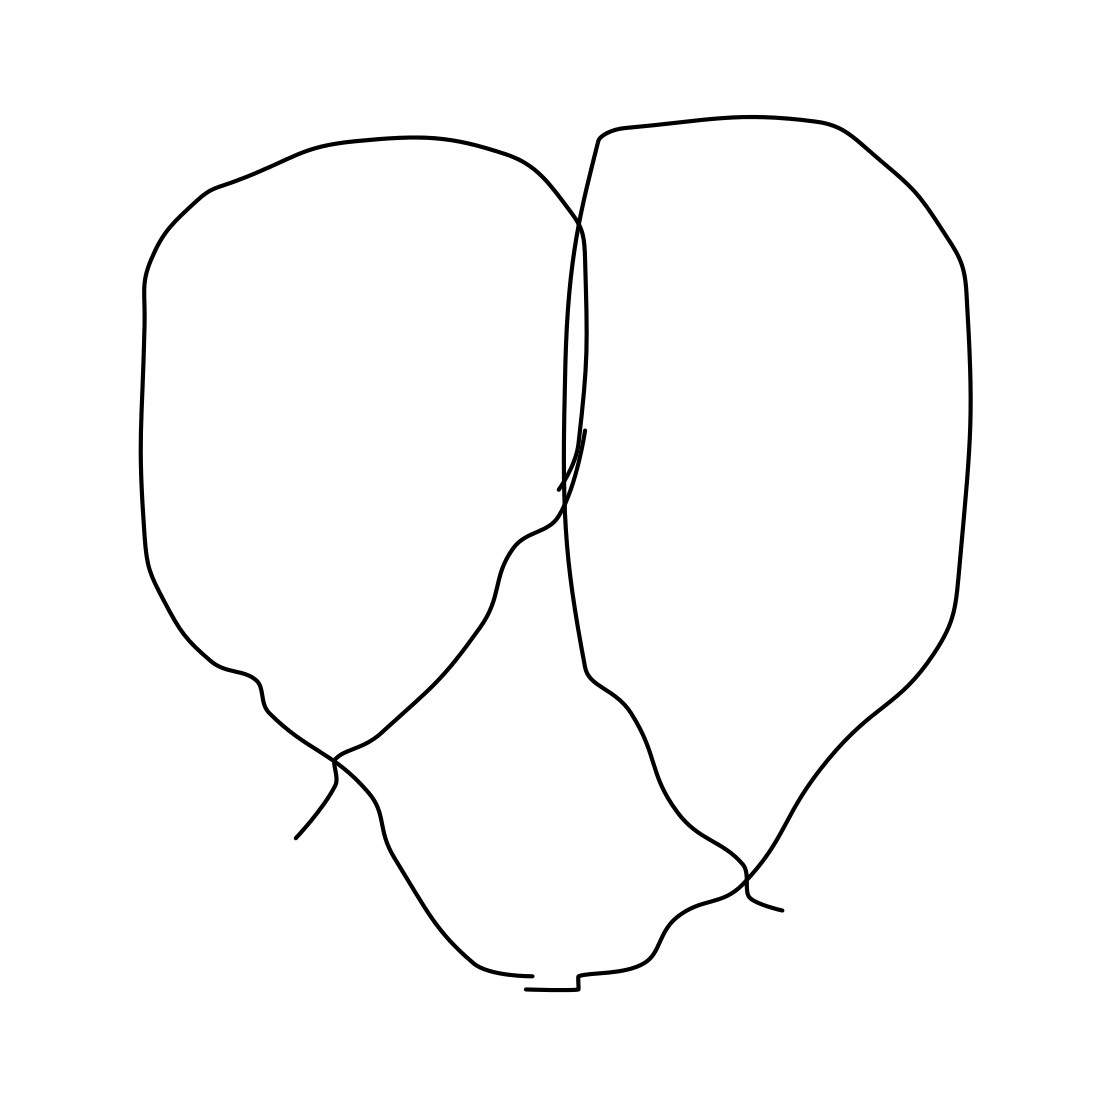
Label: pretzel